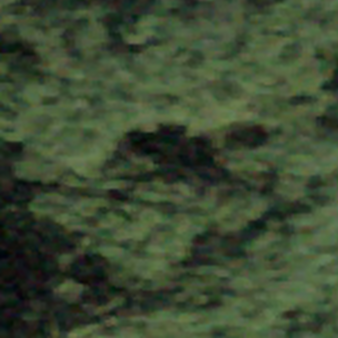
Label: other